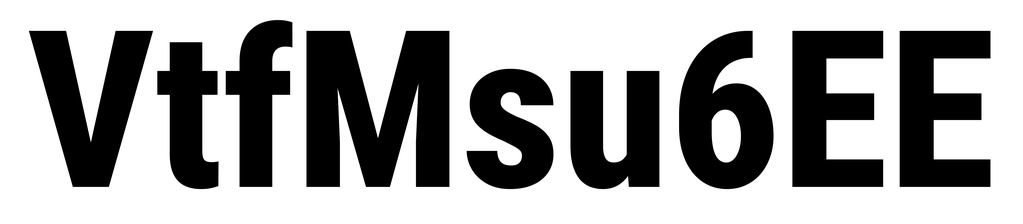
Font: Roboto_Condensed_ExtraBold